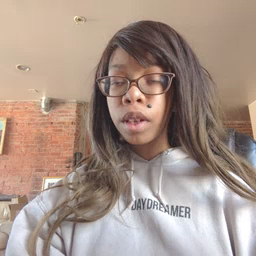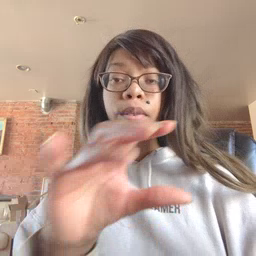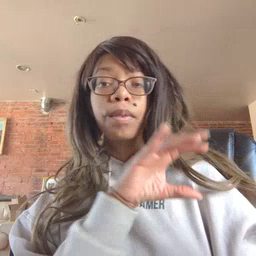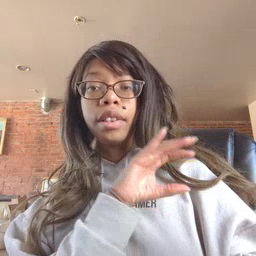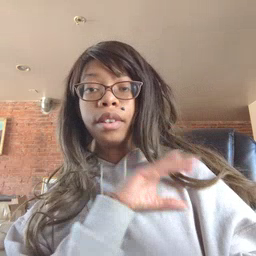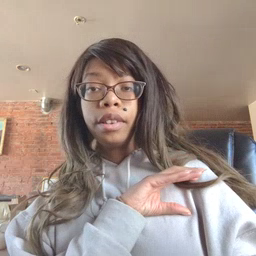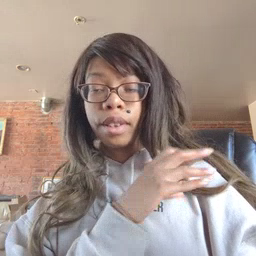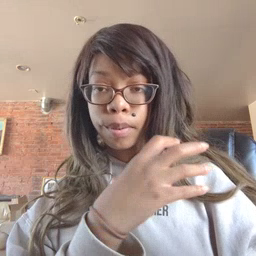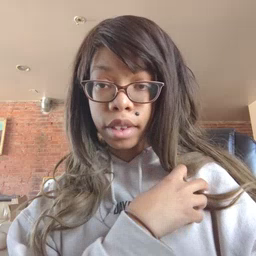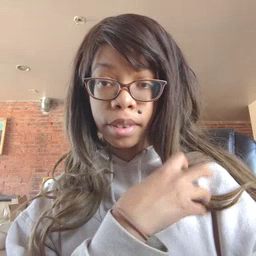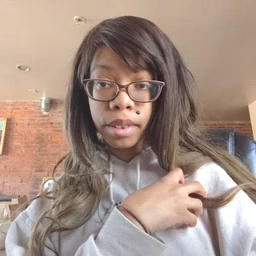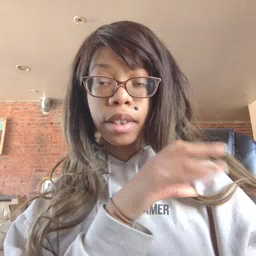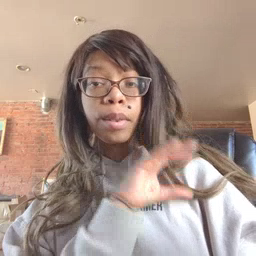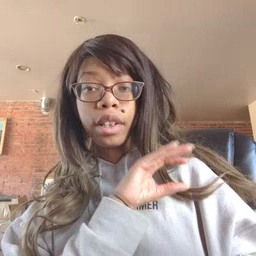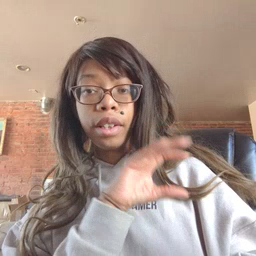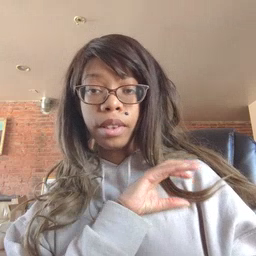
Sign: police